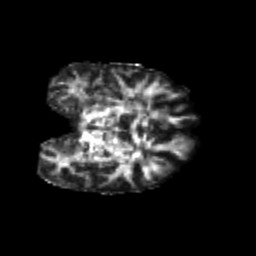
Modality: FA
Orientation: coronal
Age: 23
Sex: female
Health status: healthy
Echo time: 0.074 s